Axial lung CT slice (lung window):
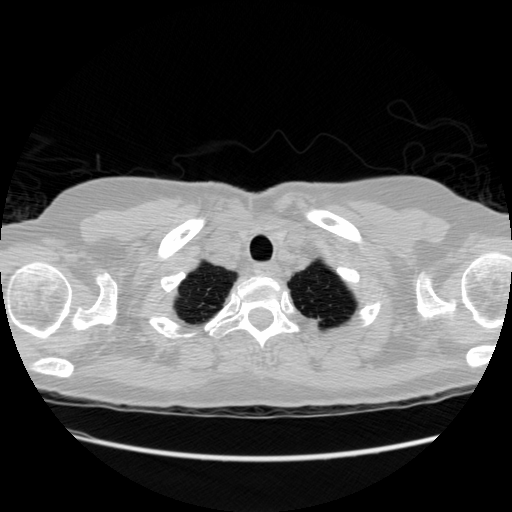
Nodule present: no